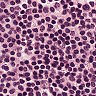
Metastatic tissue present: no